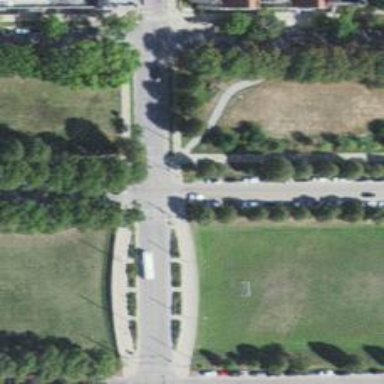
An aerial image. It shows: Crossing footway with zebra markings.